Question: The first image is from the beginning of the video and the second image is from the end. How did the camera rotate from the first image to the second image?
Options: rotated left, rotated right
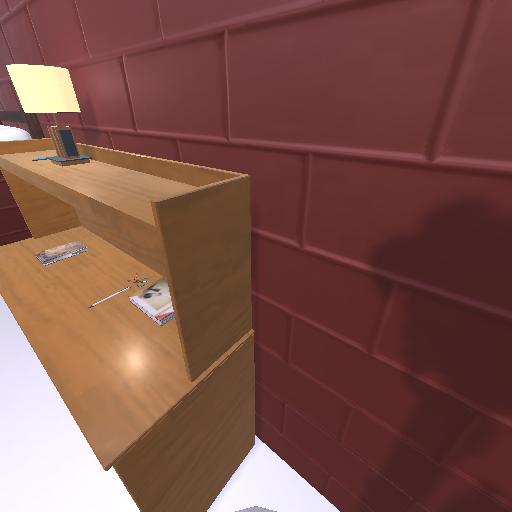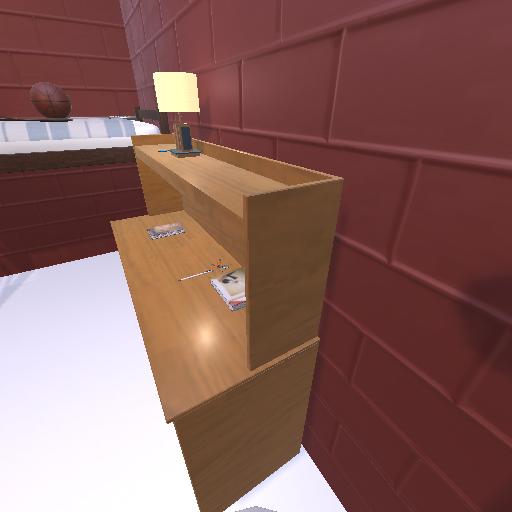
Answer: rotated left